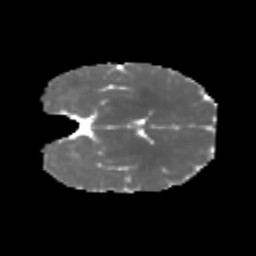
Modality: MD
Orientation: coronal
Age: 7
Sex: male
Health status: healthy